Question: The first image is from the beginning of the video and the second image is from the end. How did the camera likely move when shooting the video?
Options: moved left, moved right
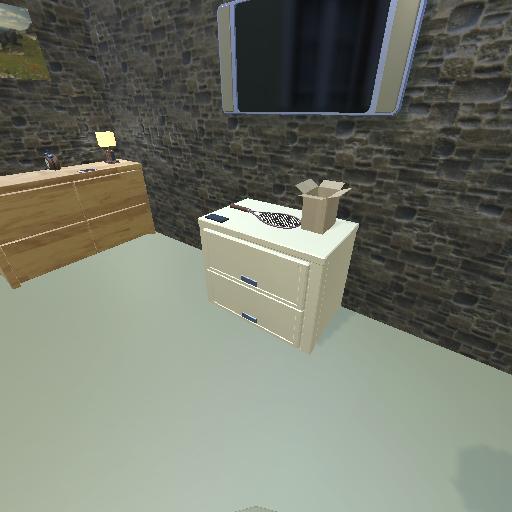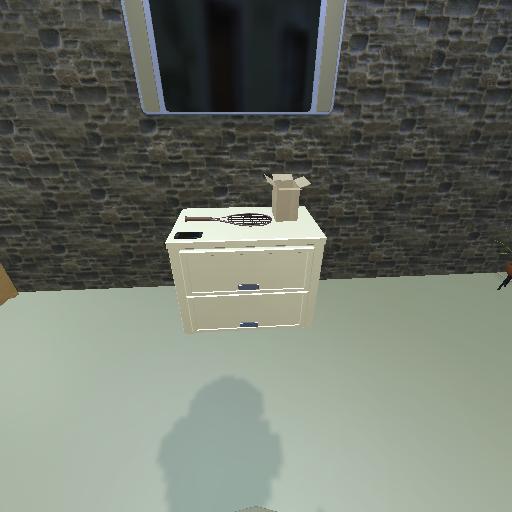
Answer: moved left